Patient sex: M
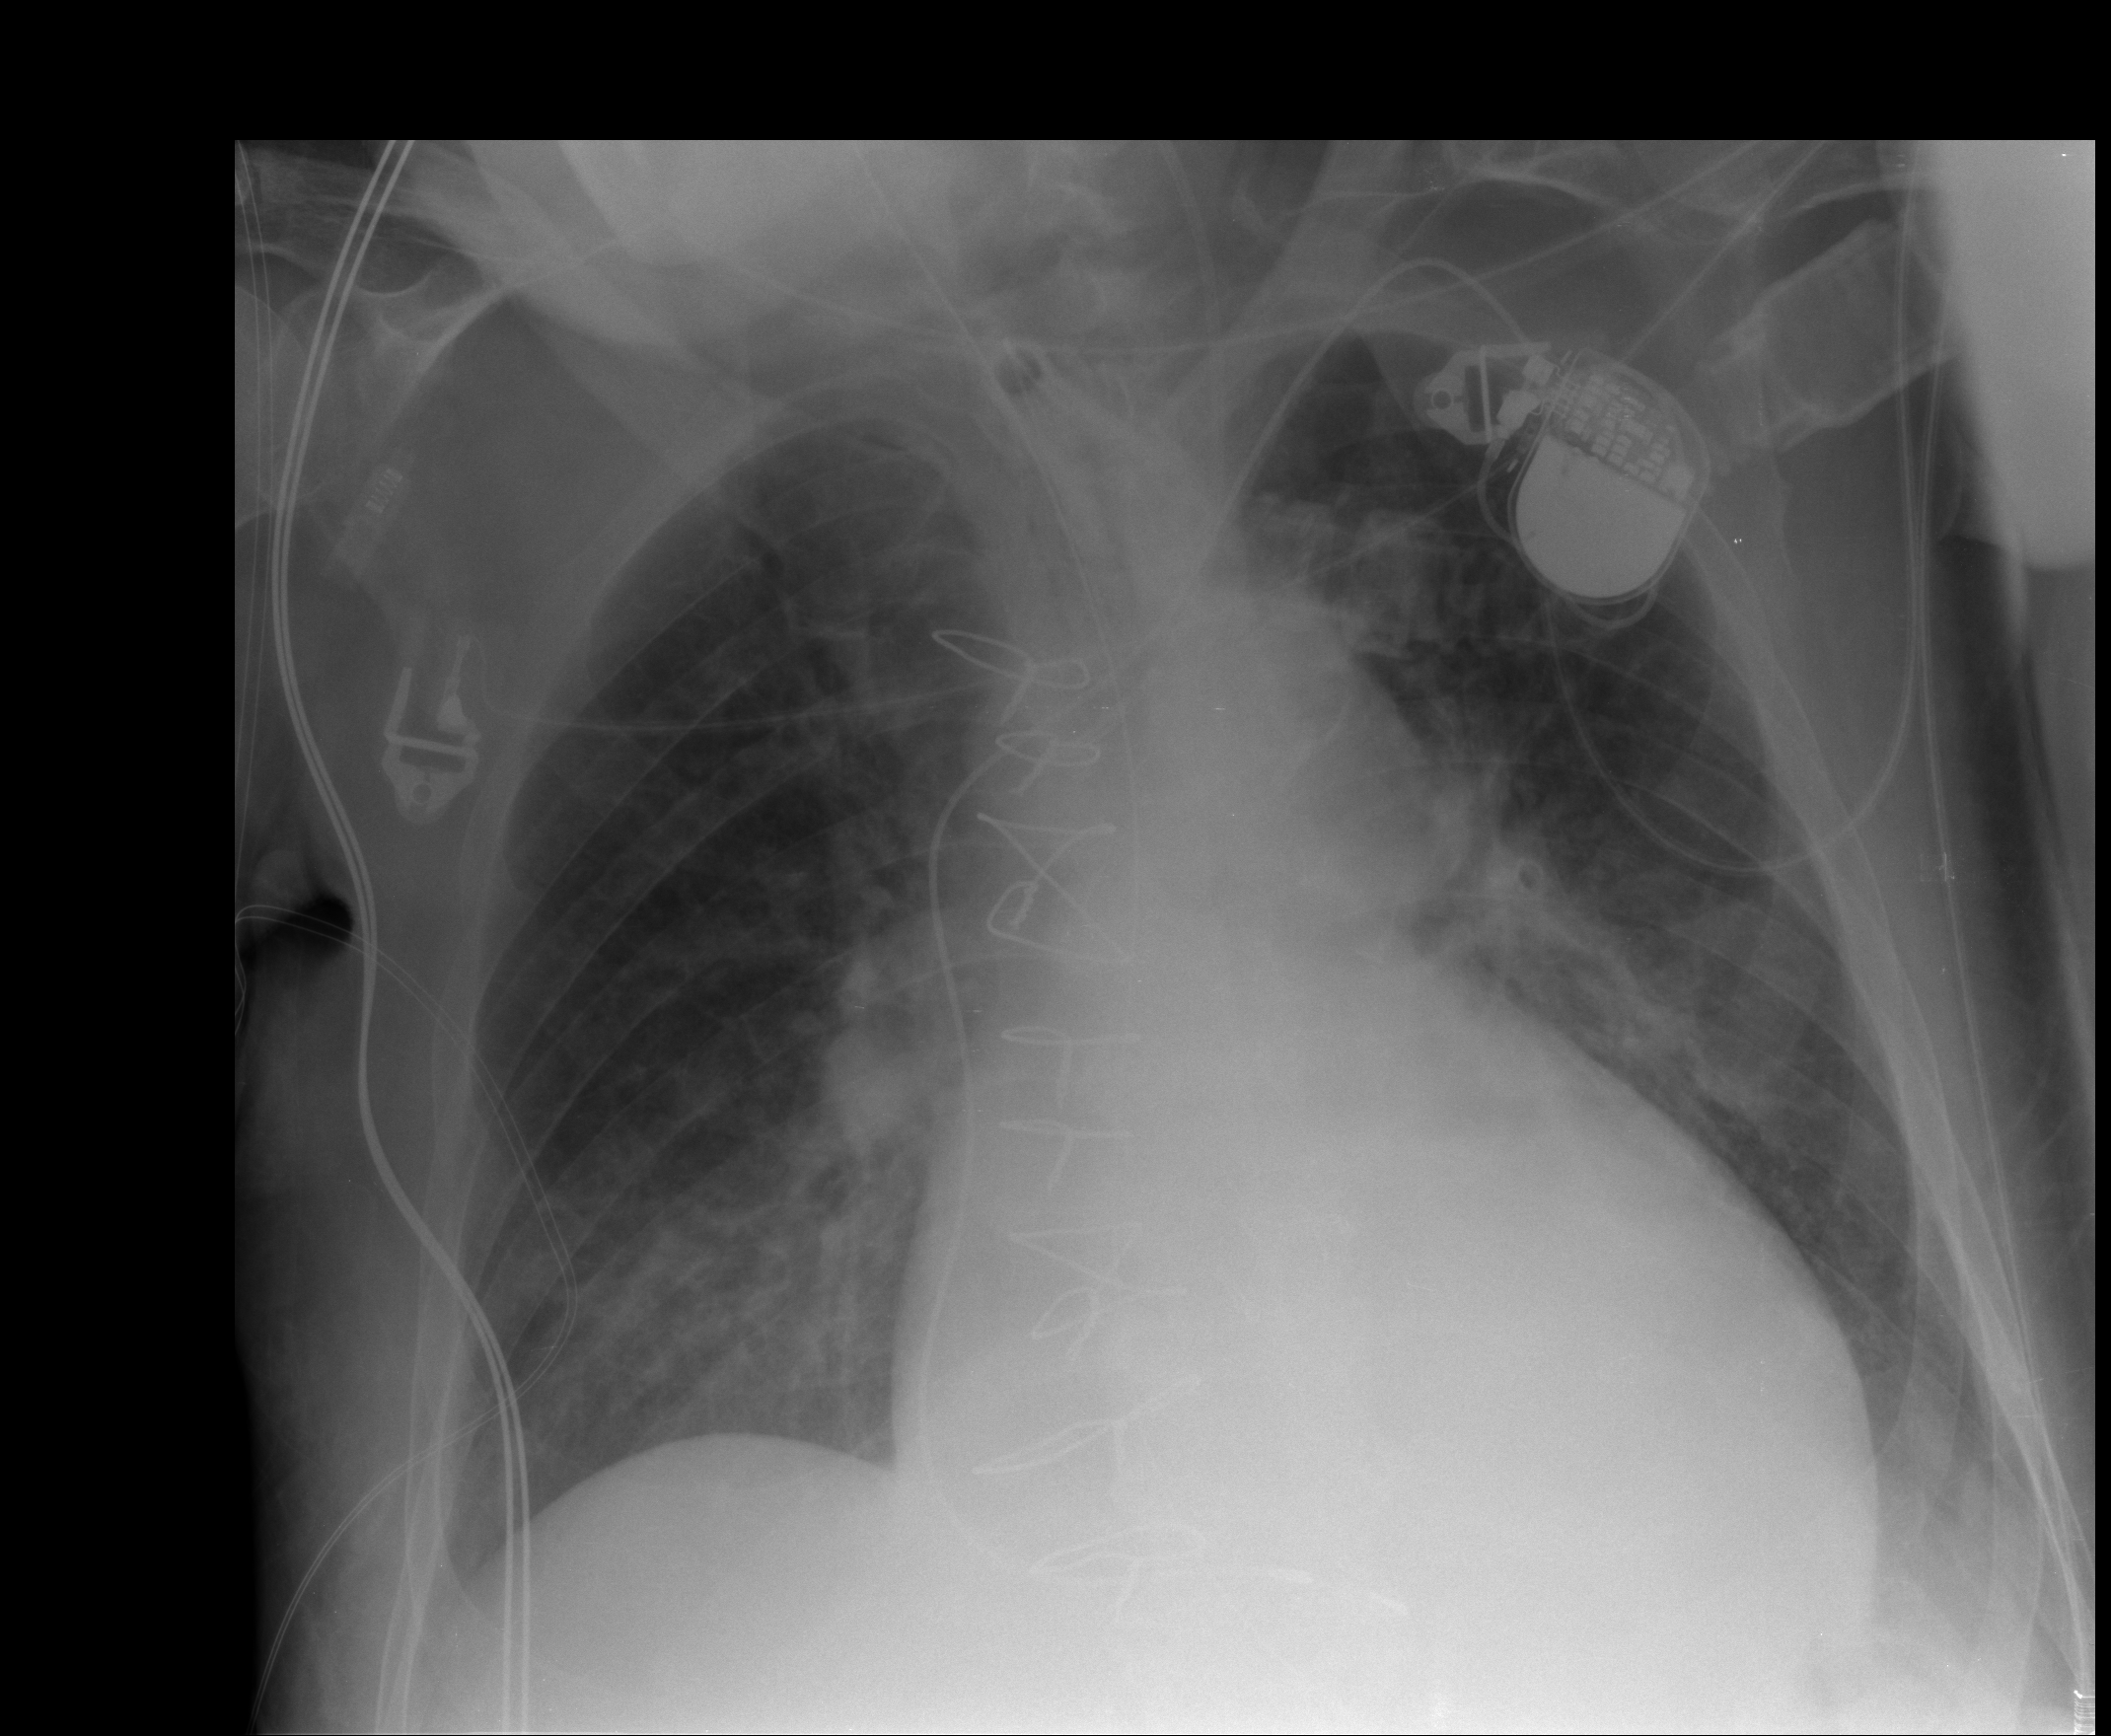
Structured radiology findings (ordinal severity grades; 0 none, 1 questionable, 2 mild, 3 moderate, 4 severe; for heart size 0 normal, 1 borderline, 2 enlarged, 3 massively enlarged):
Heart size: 2
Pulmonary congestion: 2
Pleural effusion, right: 0
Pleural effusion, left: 0
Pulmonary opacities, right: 2
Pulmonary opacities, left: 0
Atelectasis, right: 2
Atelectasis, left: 1